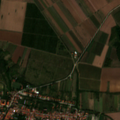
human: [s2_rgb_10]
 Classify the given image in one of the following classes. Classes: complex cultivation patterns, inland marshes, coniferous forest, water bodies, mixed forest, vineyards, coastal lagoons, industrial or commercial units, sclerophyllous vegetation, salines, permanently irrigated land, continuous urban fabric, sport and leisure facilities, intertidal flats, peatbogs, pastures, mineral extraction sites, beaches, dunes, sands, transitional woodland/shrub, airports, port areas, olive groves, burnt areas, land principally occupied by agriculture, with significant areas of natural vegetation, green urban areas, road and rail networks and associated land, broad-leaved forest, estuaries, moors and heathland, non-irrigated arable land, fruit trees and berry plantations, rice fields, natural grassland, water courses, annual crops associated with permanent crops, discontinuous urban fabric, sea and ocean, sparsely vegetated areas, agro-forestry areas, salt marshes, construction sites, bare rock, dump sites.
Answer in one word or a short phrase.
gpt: discontinuous urban fabric, non-irrigated arable land, fruit trees and berry plantations, complex cultivation patterns, land principally occupied by agriculture, with significant areas of natural vegetation, broad-leaved forest